Field crop: maize
Growth stage: 2
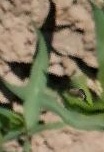
Species: maize